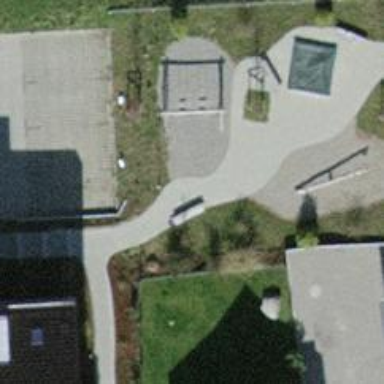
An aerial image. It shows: Playground area for leisure land.